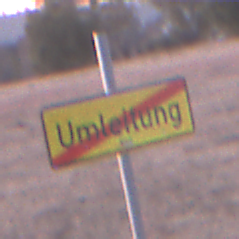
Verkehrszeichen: EndeDerUmleitungsankuendigung
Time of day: SunriseSunset
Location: Outdoor (Nature)
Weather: Clear
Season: NotSpecified
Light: Natural